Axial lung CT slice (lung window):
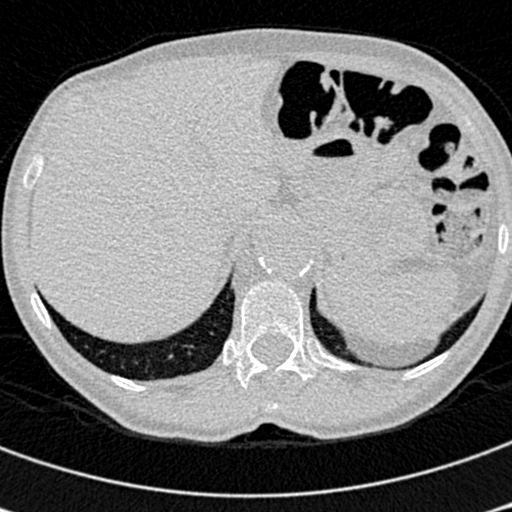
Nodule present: no